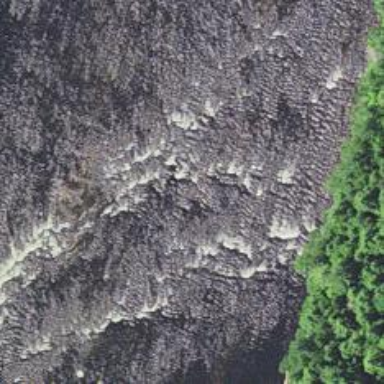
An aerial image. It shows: Beautiful waterfall in nature.